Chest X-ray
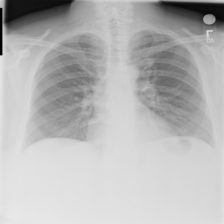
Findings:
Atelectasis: negative
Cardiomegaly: negative
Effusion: negative
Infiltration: negative
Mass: negative
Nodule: negative
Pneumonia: negative
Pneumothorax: negative
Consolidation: negative
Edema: negative
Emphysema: negative
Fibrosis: negative
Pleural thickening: negative
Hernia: negative